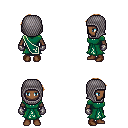
a pixel art fantasy rpg character, female body template, human, dark skin, sash dress, magenta pants, brown long mohawk hairstyle, chain hood, metal gloves, brown shoes, four views (front, back, left, right), 2x2 character sprite sheet, small pixel art, hard edges, no anti-aliasing